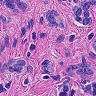
Metastatic tissue present: yes